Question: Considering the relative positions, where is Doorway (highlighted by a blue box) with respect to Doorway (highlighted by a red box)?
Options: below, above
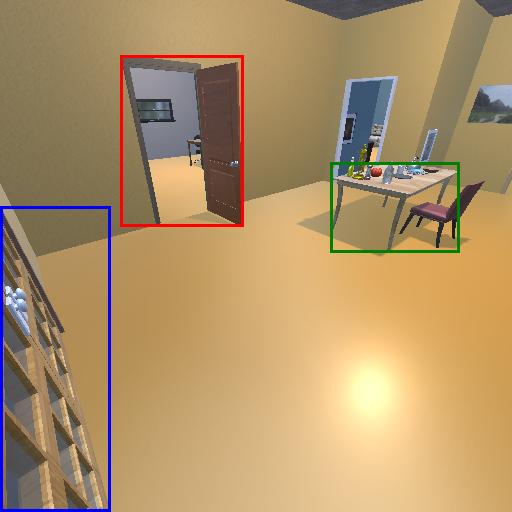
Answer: below